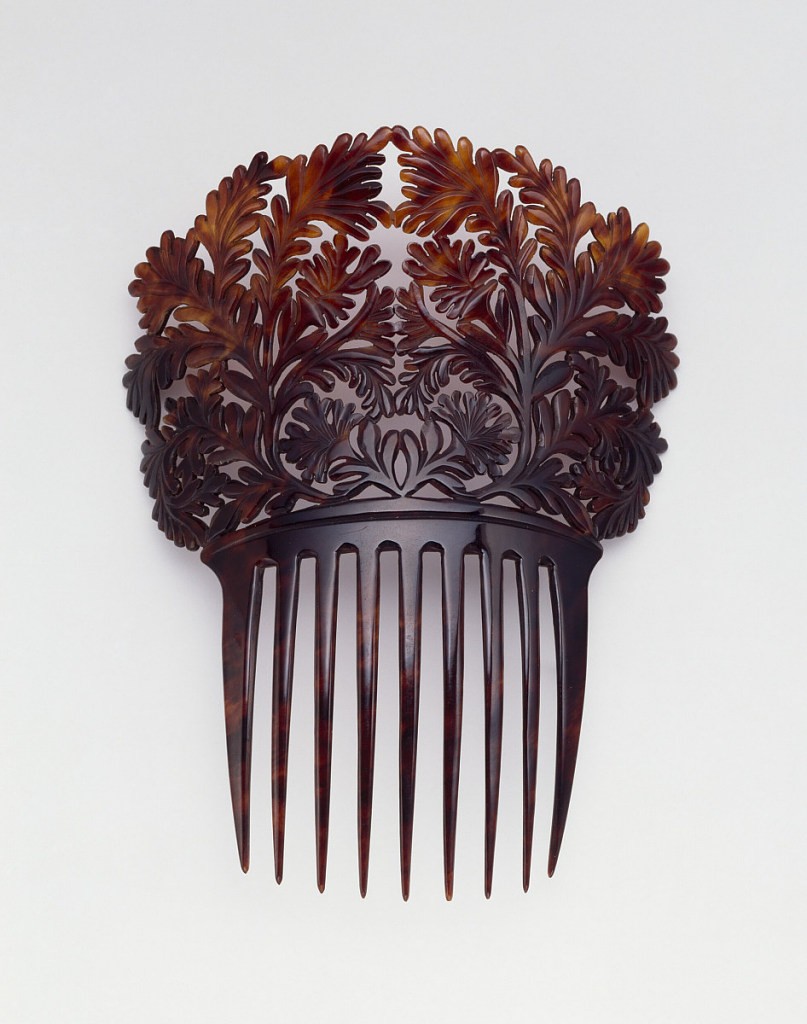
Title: Comb
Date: mid-19th century
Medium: Shaped, carved and pierced tortoiseshell
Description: Ornamental tortoiseshell comb with large decorative panel carved as scrolling leaves above long teeth.